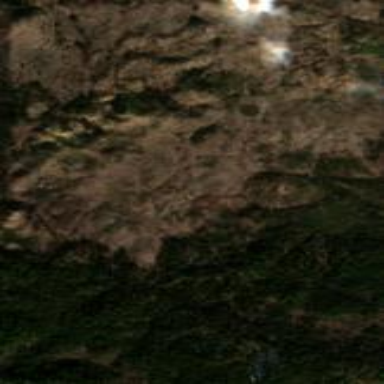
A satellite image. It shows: Forest area.